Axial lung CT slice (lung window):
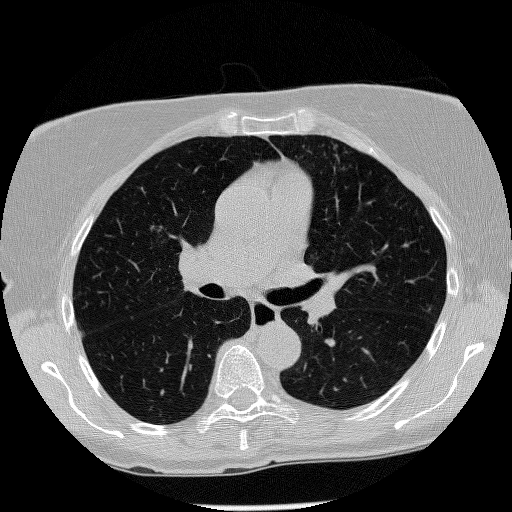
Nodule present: no